高一 · 代数
表示一位骑自行车和一位骑摩托车的旅行者在相距 $80 \mathrm{~km}$ 的甲、乙两城间从甲城到乙城所行驶的路程与时间之间的函数关系，有人根据函数图象，提出了关于这两个旅行者的如下信息:

(1)骑自行车者比骑摩托车者早出发 $3 \mathrm{~h}$, 晚到 $1 \mathrm{~h}$;

(2)骑自行车者是变速运动, 骑摩托车者是匀速运动;

(3)骑摩托车者在出发 $1.5 \mathrm{~h}$ 后追上了骑自行车者;

(4)骑摩托车者在出发 $1.5 \mathrm{~h}$ 后与骑自行车者速度一样.

其中，正确信息的序号是 \$ \qquad \$ .
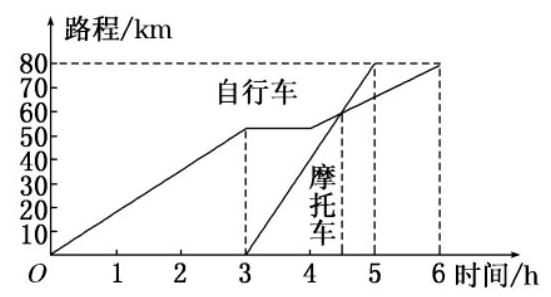
答案: (1)(2)(3)
解析: 看时间轴易知(1)正确; 骑摩托车者行驶的路程与时间的函数图象是直线, 所以是匀速运动, 而骑自行车者行驶的路程与时间的函数图象是折线, 所以是变速运动, 因此(2)正确; 两条曲线的交点的横坐标对应着 4.5, 故(3)正确; (4)错误。